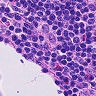
Metastatic tissue present: no